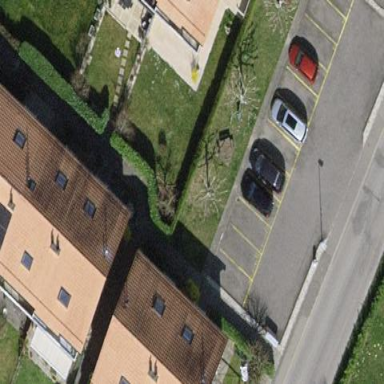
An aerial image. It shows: Parking area.